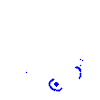
Particle: proton